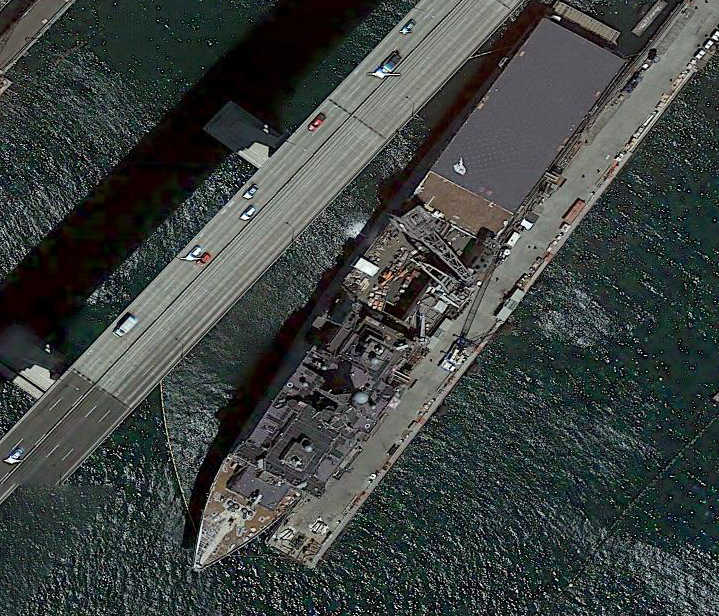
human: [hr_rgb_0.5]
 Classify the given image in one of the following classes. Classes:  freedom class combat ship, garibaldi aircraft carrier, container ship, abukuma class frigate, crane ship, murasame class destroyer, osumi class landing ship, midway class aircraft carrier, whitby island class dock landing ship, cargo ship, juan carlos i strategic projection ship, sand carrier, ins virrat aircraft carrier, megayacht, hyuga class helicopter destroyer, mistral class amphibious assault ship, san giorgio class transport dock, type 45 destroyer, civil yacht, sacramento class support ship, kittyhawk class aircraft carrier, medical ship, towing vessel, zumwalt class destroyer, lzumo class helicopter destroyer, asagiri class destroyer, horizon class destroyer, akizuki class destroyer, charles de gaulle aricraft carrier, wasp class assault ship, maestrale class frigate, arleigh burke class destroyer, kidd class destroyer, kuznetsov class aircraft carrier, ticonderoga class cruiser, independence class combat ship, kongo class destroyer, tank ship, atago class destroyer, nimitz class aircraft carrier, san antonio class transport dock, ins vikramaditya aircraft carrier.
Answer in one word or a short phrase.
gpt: Whitby Island class dock landing ship